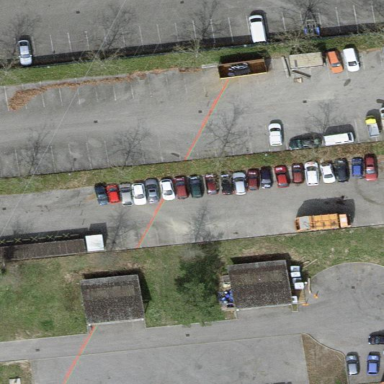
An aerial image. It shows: Parking area with surface.